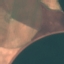
Land use / land cover: AnnualCrop